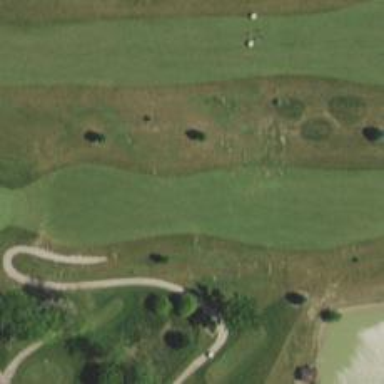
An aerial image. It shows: Golf hole.